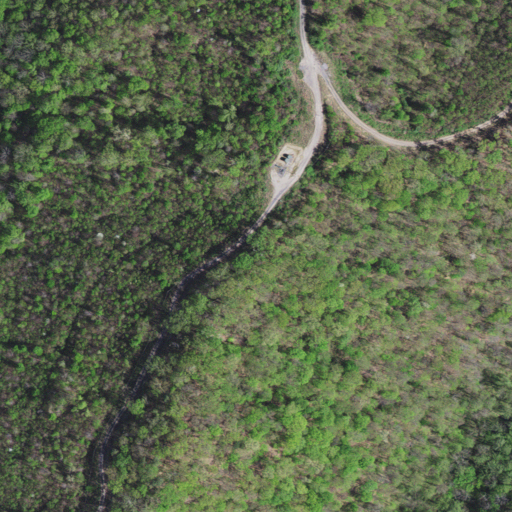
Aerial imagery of ridge(s) in Virginia named Wildcat Spur containing deciduous forest, shrub, and medium intensity development